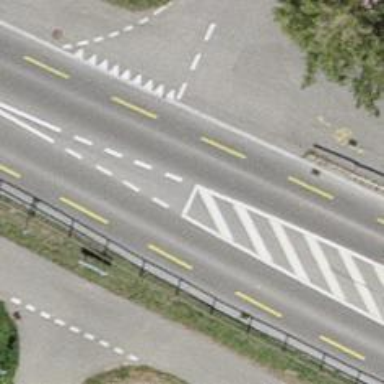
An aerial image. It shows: Primary highway with asphalt surface. It also has lane for cyclists on both sides.